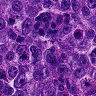
Metastatic tissue present: yes